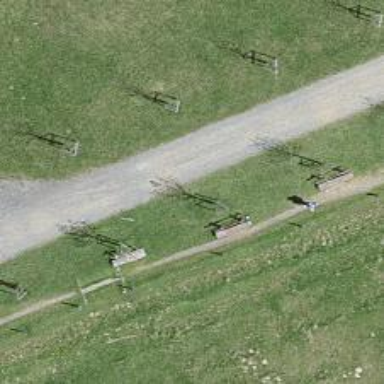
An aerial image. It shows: Bench for seating.